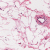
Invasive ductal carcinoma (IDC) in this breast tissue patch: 0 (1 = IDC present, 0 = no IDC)